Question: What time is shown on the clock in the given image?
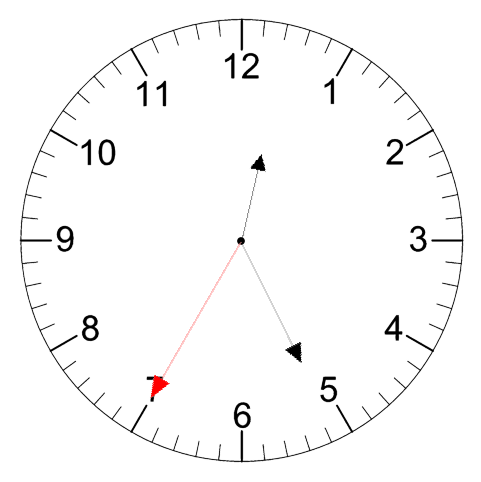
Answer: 12:25:35